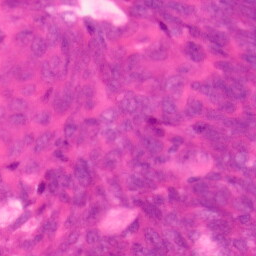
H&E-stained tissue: Colon